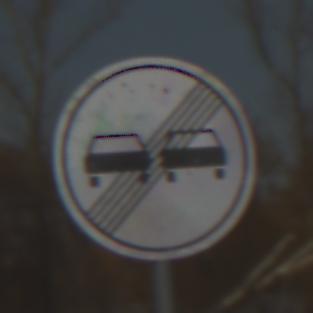
Verkehrszeichen: EndeUeberholverbot
Umgebung: Outdoor, Suburban
Tageszeit: MorningAfternoon
Wetter: PartlyCloudy
Licht: Natural
Jahreszeit: NotSpecified
Kontrast: HighContrast